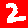
Digit: 2